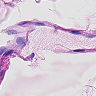
Metastatic tissue present: no